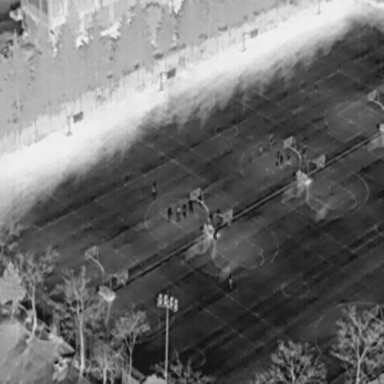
There are 12 People in the infrared image.